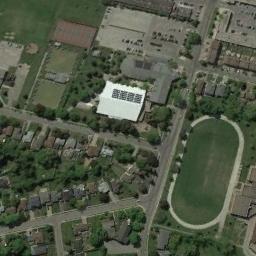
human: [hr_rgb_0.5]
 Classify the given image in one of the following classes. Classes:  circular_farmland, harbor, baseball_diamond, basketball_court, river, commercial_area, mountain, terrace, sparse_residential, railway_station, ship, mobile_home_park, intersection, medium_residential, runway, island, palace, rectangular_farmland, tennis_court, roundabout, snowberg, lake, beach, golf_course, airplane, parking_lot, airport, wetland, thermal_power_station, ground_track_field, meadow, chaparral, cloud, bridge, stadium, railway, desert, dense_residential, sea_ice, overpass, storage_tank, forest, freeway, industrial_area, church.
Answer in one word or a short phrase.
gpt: ground_track_field